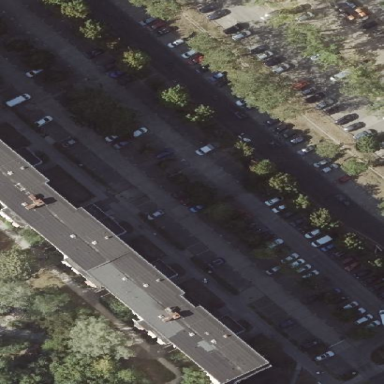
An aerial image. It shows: Street-side parking area.